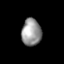
Tissue: skin
Cell type: Endothelial cells
Senescence score: 0.8231
Nuclear area (px): 525
Mean DAPI intensity: 150.79